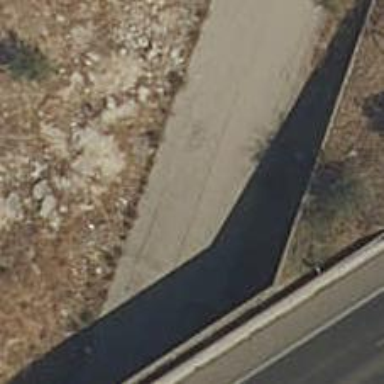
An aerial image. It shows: Unclassified road passing through tunnel.